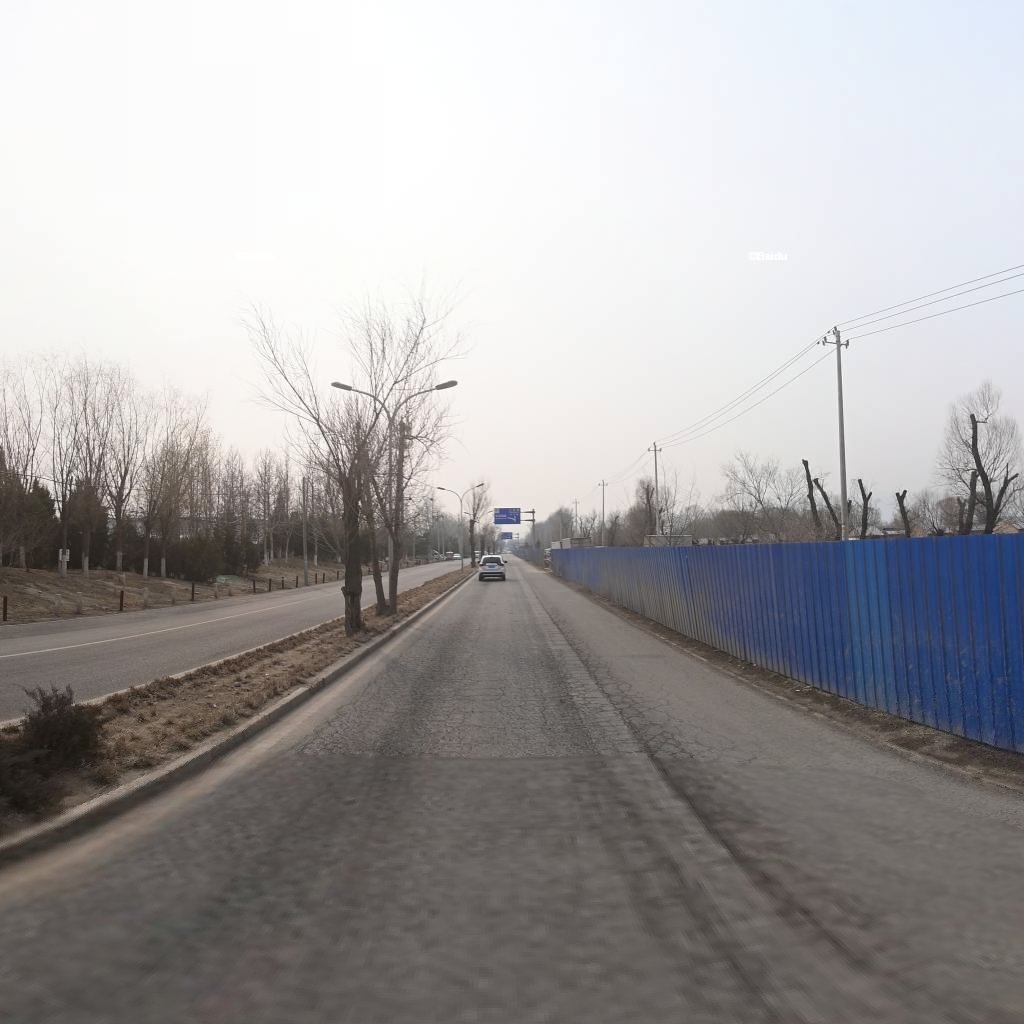
Region: Haidian
Road damage annotations: alligator crack